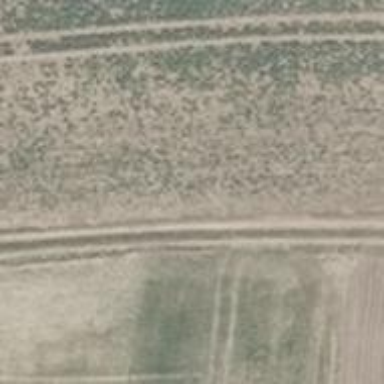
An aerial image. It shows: Track with ground surface. The track is Grade 4.